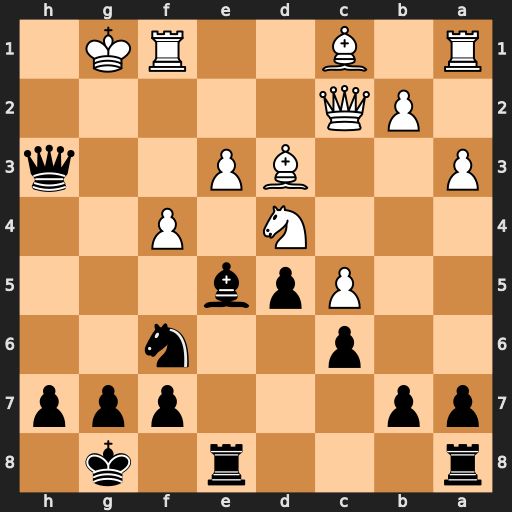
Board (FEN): r3r1k1/pp3ppp/2p2n2/2Ppb3/3N1P2/P2BP2q/1PQ5/R1B2RK1
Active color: b
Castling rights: -
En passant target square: -
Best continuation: Bxd4 exd4 Qg3+